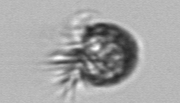
Label: Ciliophora